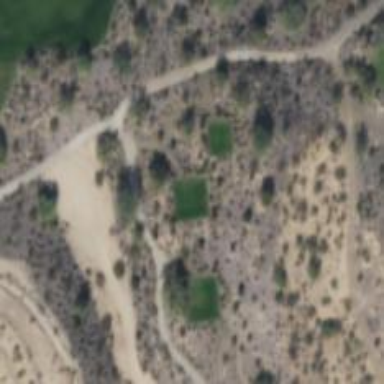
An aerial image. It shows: Pathway for golfing.